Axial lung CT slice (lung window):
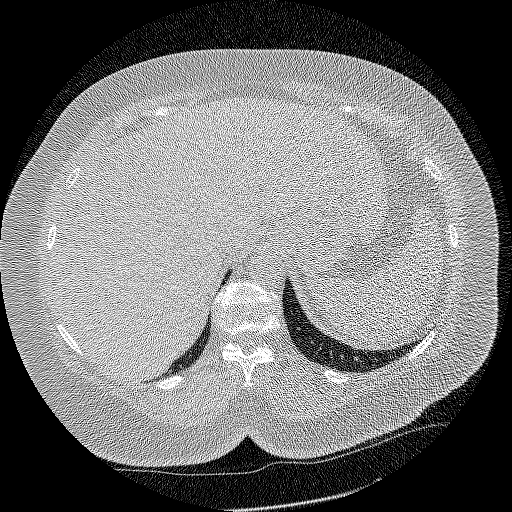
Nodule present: no